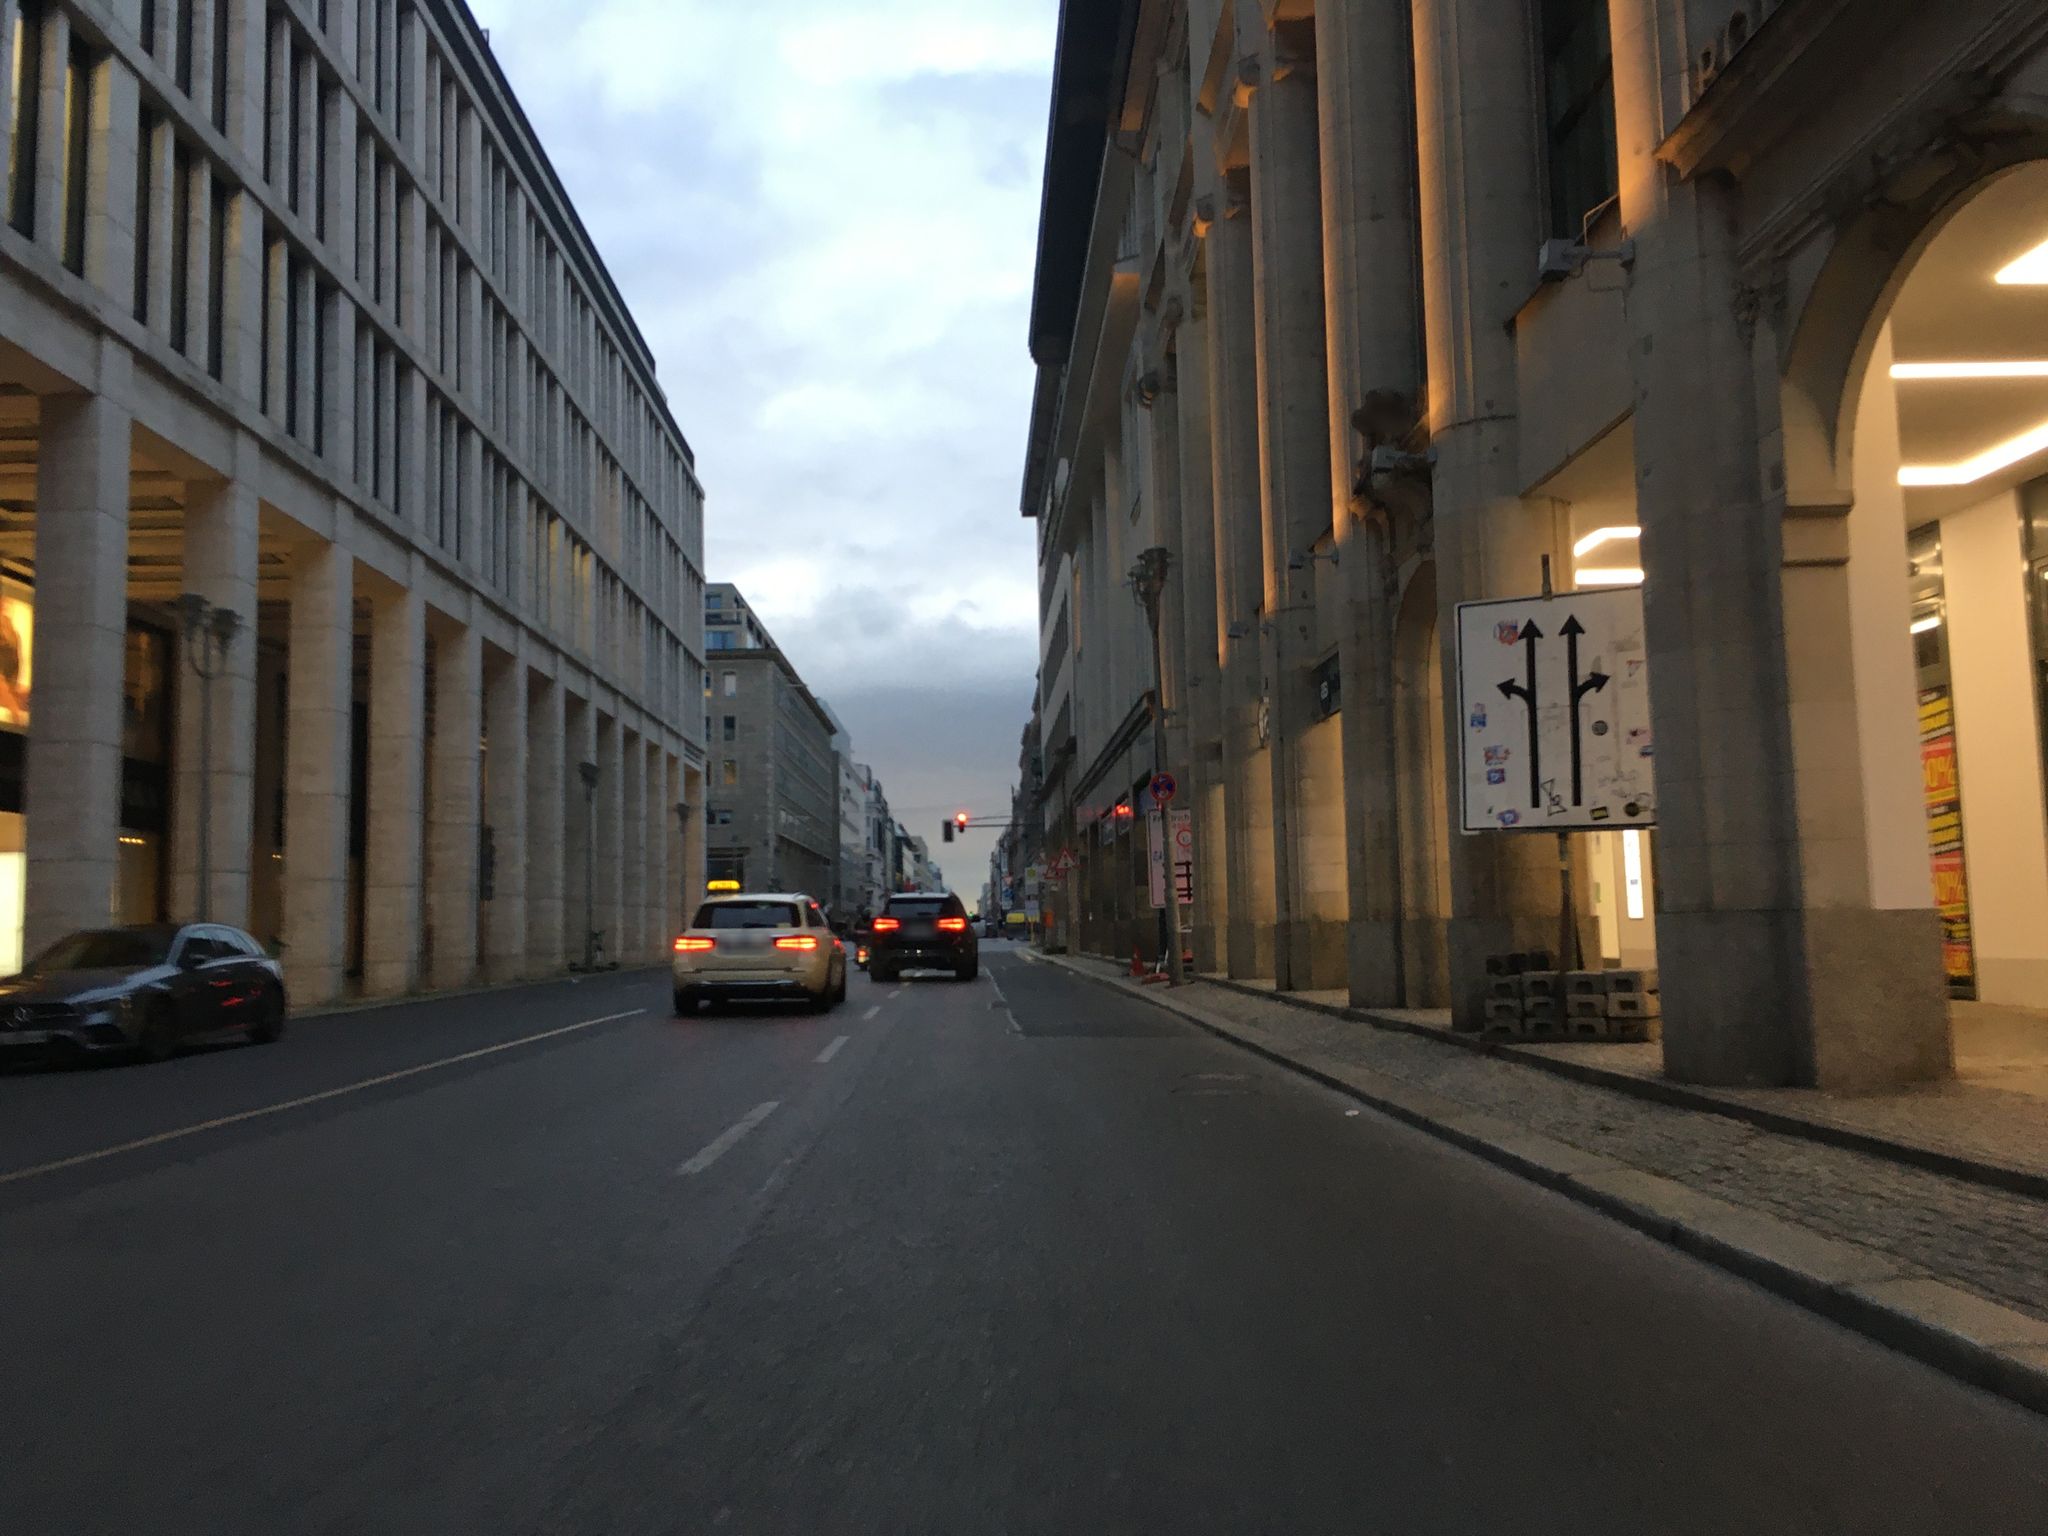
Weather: cloudy
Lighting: dusk/dawn
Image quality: good
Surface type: driving surface
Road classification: residential
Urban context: urban centre
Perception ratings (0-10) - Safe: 4.96, Lively: 8.81, Beautiful: 6.13, Boring: 1.91, Depressing: 3.13, Wealthy: 6.63